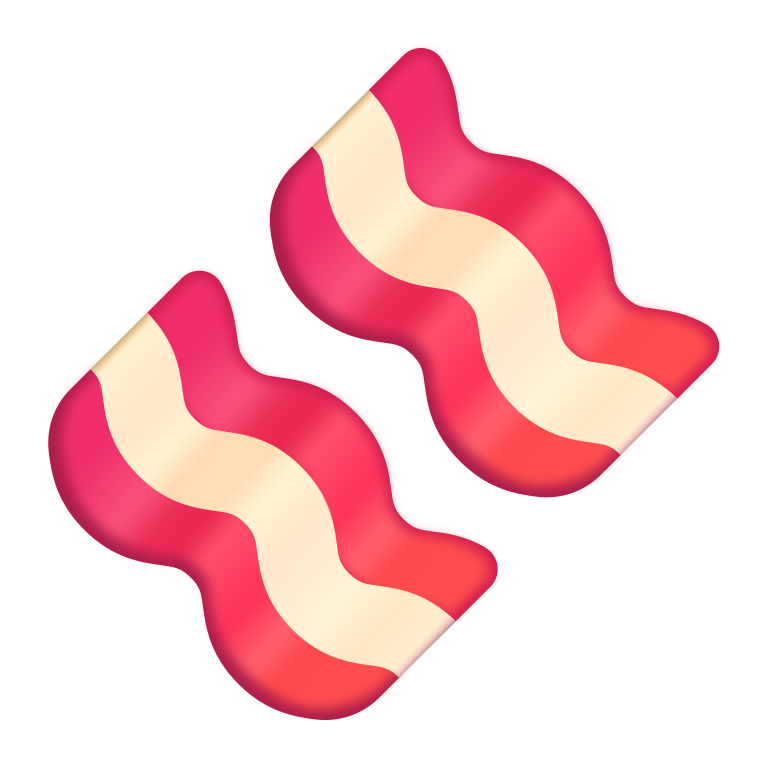
bacon color